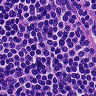
Metastatic tissue present: no